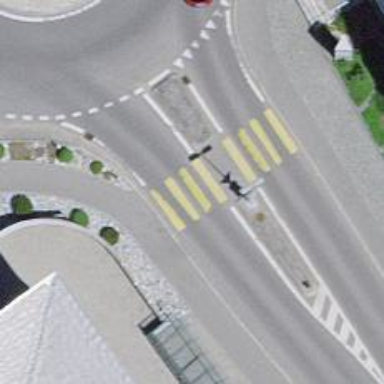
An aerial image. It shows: Uncontrolled zebra crossing on the road.